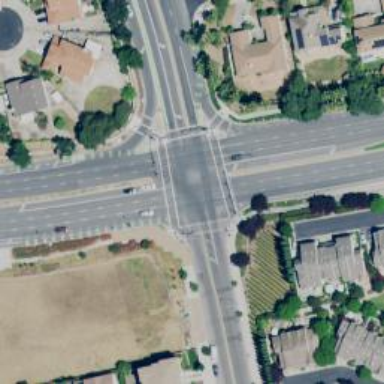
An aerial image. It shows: Footway located on traffic island.